Question: Here is a screenshot to get a clearer understanding to my problem:
 .
As you can see that the program is not sharp while the one in the visual studio is sharp and clear. Please help me out as i couldn't find solution to this online.
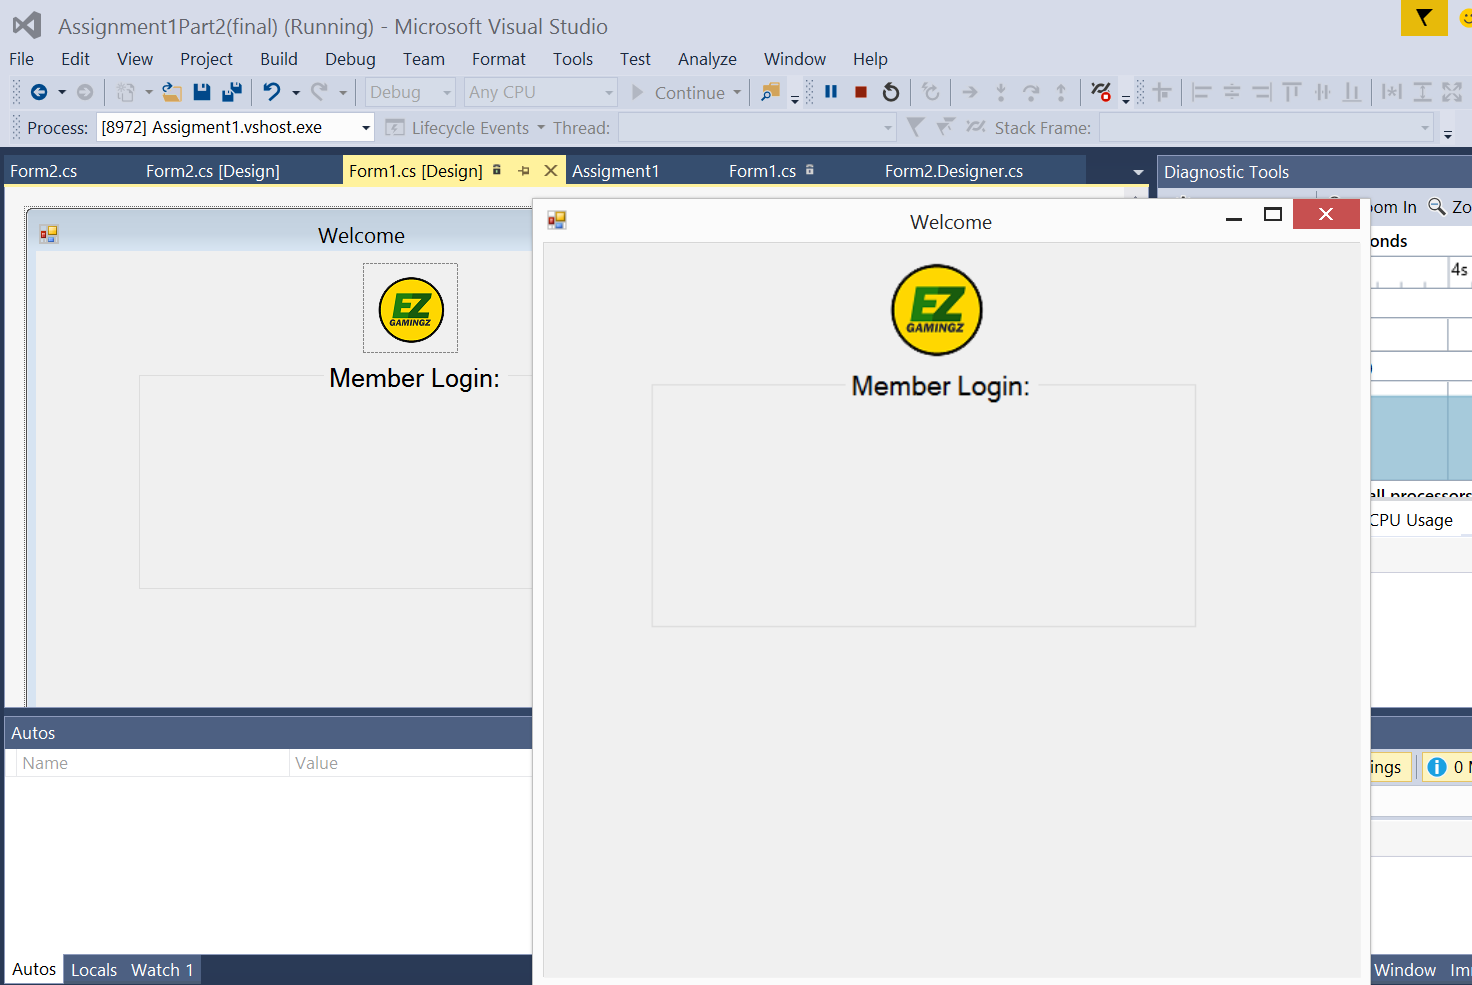
Answer: It's due to re-sizing of your windows form. So more you enlarge the window the images becomes blurred. you can embed this resource in your project and correct few properties for that image.